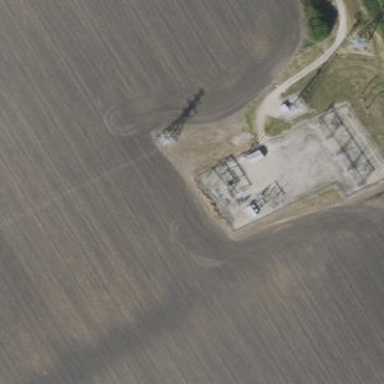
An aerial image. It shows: Outdoor distribution substation protected by fence.